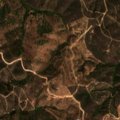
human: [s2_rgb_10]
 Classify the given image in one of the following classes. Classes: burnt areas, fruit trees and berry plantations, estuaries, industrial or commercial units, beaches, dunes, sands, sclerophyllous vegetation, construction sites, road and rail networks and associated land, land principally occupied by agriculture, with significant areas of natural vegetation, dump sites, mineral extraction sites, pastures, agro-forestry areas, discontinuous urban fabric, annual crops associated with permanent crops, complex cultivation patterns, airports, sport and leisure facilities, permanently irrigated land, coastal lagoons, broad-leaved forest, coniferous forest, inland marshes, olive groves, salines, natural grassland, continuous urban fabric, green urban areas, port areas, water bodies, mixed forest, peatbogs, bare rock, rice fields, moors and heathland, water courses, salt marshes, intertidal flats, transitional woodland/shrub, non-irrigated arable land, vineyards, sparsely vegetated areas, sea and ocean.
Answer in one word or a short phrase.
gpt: broad-leaved forest, sclerophyllous vegetation, transitional woodland/shrub